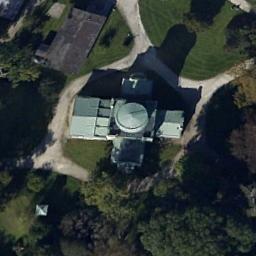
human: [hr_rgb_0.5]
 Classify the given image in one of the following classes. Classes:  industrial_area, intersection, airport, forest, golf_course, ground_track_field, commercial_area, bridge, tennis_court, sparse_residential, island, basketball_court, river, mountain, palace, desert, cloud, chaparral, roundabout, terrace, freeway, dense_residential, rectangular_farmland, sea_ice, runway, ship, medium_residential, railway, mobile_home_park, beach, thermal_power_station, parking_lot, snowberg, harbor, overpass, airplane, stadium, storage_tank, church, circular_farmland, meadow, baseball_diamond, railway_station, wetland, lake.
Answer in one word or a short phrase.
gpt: church